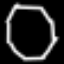
Label: octagon